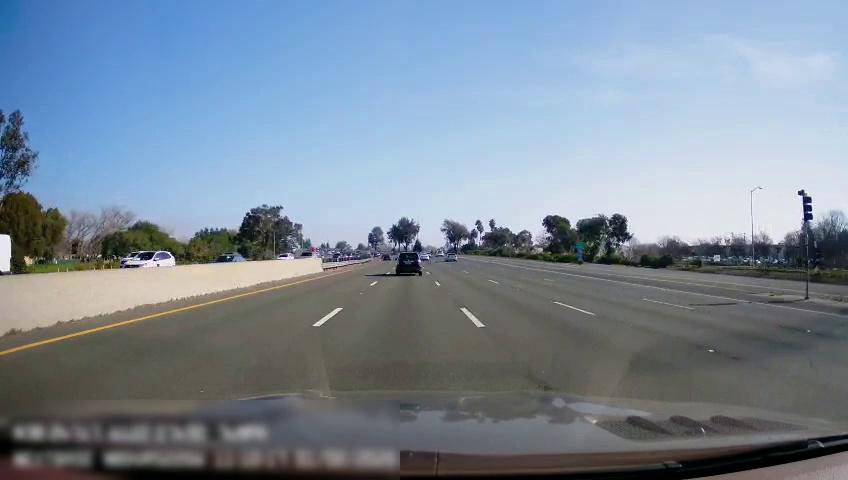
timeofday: Day
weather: Sunny
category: Drivable Space
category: Vehicles | SUV
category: Vehicles | Car
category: Vehicles | Truck
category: Vehicles | Truck
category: Vehicles | SUV
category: Vehicles | Car
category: Vehicles | Car
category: Vehicles | Car
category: Lanes | Alternate Lane
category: Lanes | Current Lane
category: Lanes | Current Lane
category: Lanes | Alternate Lane
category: Lanes | Alternate Lane
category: Lanes | Alternate Lane
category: Lanes | Alternate Lane
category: Lanes | Alternate Lane
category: Traffic | Signs
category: Traffic | Lights
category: Traffic | Lights
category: Traffic | Signs